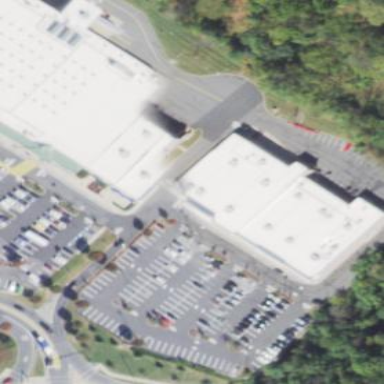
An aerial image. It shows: Department store building.